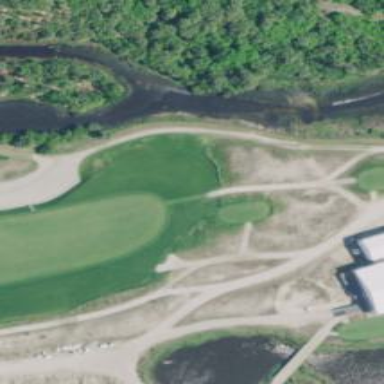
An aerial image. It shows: Path for both road and golf.